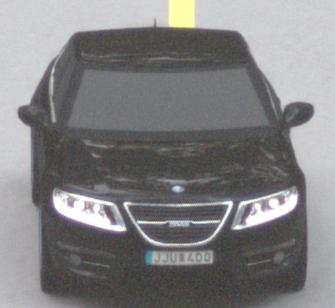
Make: Saab
Model: 5-Sep
Detailed model: 9-5 1.6T
Model produced from: 2010/06
Model produced until: 2011/12
Doors: 4
Color: black
Road condition: dry road
Daytime: sunrise or sunset
Contrast: medium contrast